Field crop: maize
Growth stage: 2
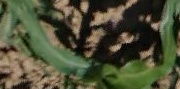
Species: maize